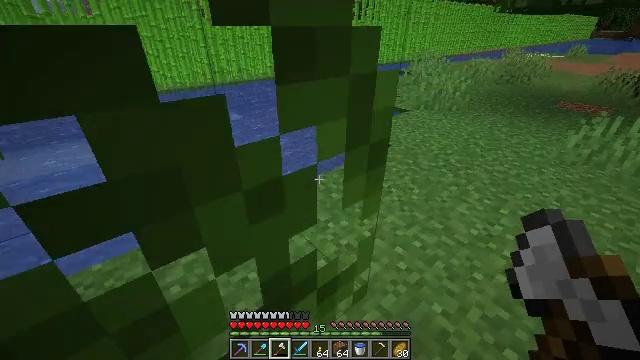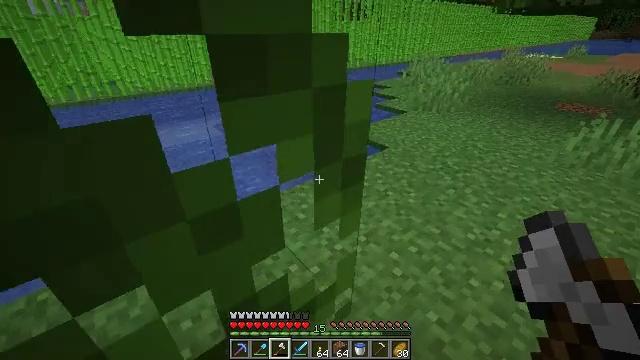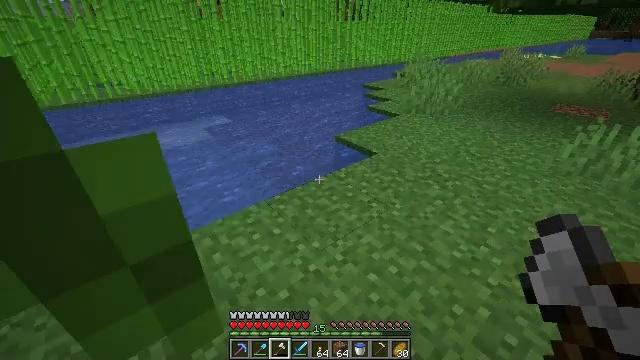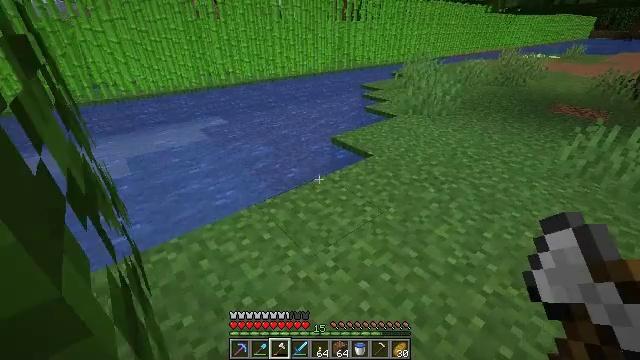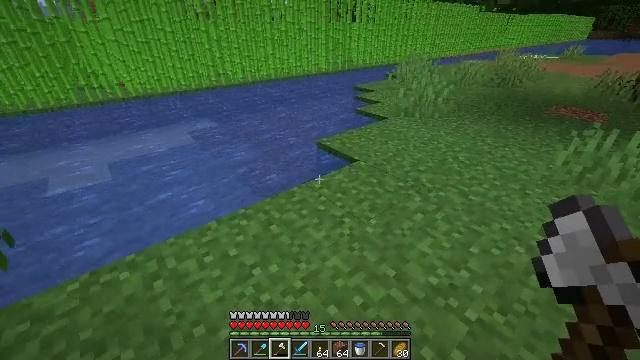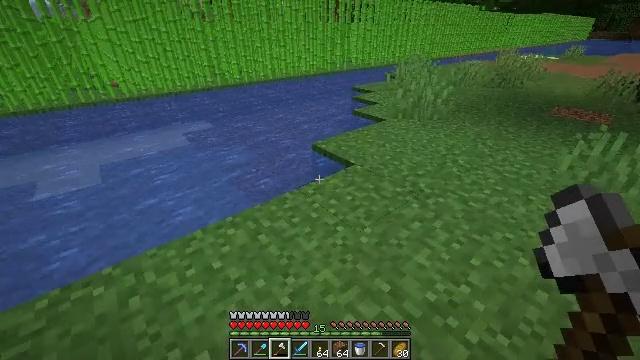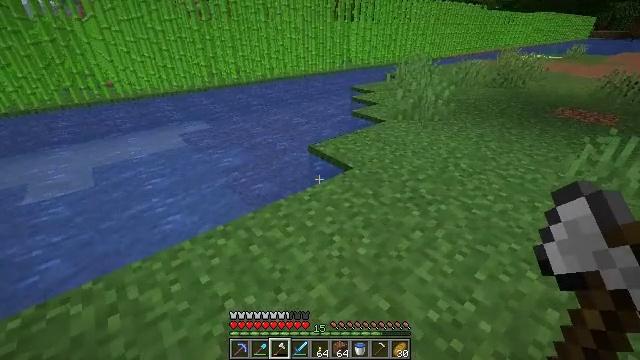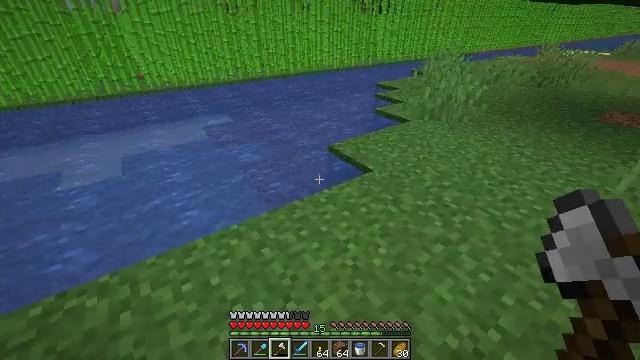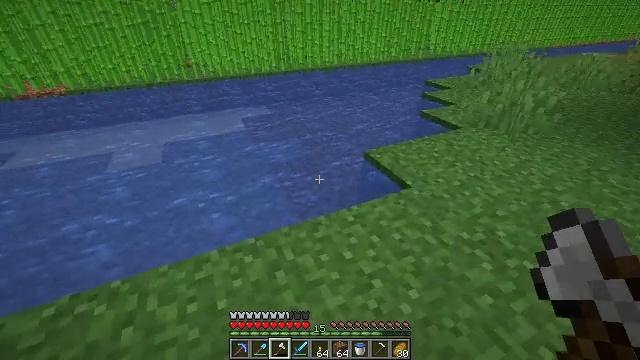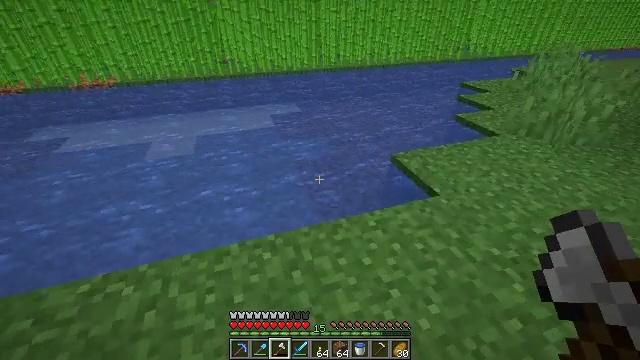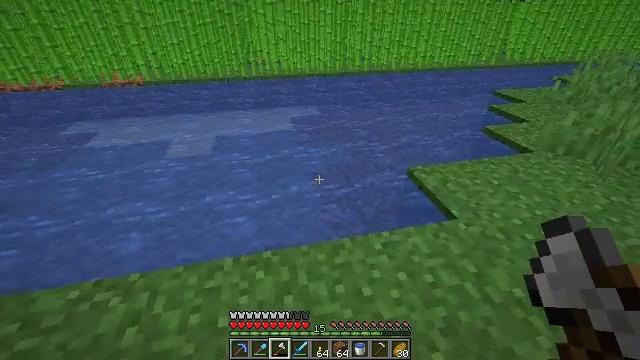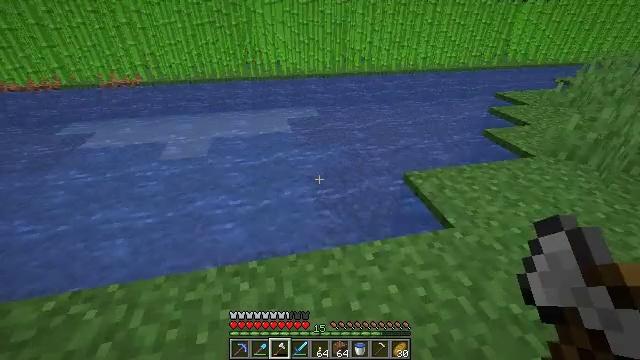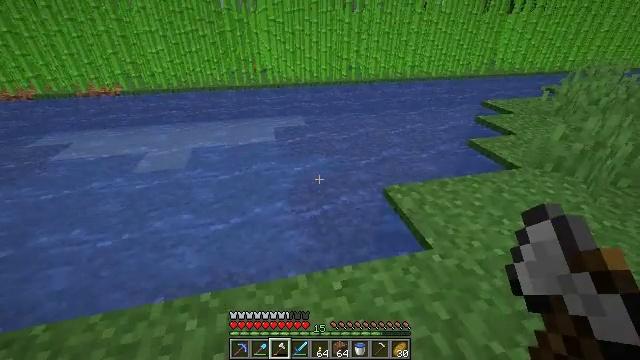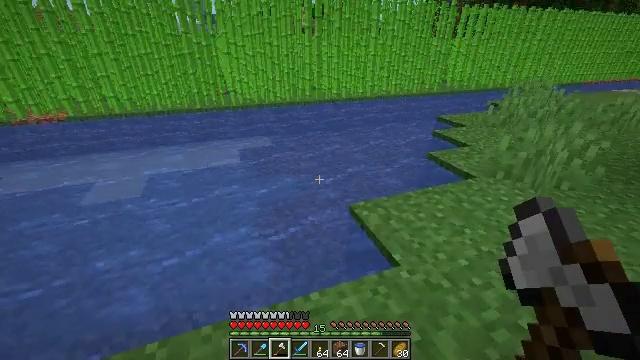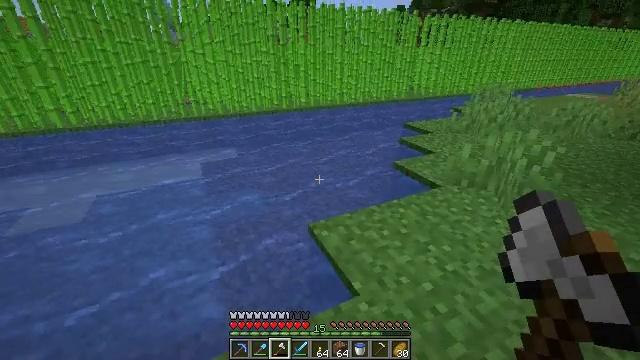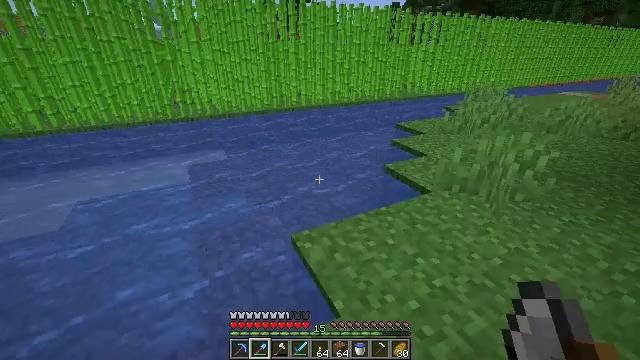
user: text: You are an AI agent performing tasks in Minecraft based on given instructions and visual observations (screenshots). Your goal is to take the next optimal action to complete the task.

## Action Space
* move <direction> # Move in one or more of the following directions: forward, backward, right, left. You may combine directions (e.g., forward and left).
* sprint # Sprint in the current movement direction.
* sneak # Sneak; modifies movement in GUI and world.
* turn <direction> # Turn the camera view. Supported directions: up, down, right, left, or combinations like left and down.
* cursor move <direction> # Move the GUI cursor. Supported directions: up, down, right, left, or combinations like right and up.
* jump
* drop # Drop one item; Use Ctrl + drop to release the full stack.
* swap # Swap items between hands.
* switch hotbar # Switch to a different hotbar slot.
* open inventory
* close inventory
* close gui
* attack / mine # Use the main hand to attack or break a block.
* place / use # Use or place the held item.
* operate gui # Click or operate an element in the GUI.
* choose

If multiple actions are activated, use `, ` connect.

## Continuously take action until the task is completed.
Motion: motion action
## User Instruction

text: Mine grass block from the ground.
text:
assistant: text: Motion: move forward and move right
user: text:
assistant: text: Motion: move forward and move right
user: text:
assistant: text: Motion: move forward and move right
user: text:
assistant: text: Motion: move forward and move right
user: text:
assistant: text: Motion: move forward
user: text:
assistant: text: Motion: move forward
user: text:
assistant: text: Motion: move forward, turn left and down
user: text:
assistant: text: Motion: move forward, turn left and down
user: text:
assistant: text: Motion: move forward and move right, turn left
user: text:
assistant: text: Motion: move forward and move right, turn left
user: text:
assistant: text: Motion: move forward and move right
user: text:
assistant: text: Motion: move forward and move right, turn right and up
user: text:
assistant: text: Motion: move forward and move right, turn right and up
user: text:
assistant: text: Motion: move forward and move right, turn right and up
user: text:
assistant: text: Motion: move forward and move right, switch to hotbar 2
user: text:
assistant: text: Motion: move forward and move right, turn down, switch to hotbar 2
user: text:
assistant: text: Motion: move forward and move right, switch to hotbar 2
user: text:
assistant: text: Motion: move forward and move right, switch to hotbar 2
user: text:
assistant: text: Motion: move forward and move right, switch to hotbar 2
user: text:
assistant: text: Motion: move forward and move right
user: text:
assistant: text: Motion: move forward and move right
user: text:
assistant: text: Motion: move forward and move right, turn right
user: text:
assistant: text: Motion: move forward and move right, turn right
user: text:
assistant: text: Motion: move forward and move right, turn right
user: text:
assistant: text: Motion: move forward and move right
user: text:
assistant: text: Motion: move forward
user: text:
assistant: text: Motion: move forward
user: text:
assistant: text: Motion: move forward
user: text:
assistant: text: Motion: move forward
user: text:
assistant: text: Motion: move forward